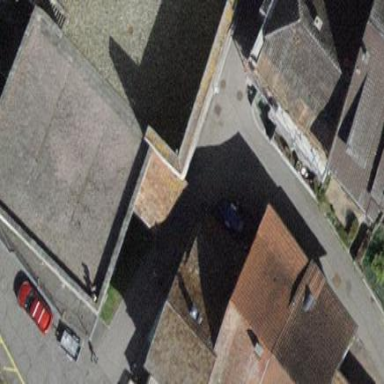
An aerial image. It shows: Building with tiled roof.